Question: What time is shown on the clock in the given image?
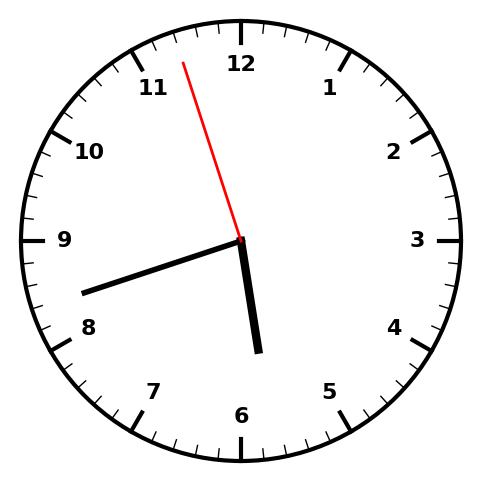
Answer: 05:41:57